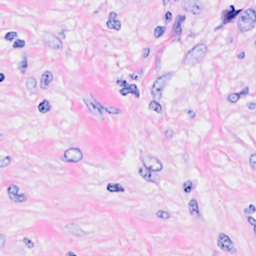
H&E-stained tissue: Breast